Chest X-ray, AP view. Patient: 62 years old, sex M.
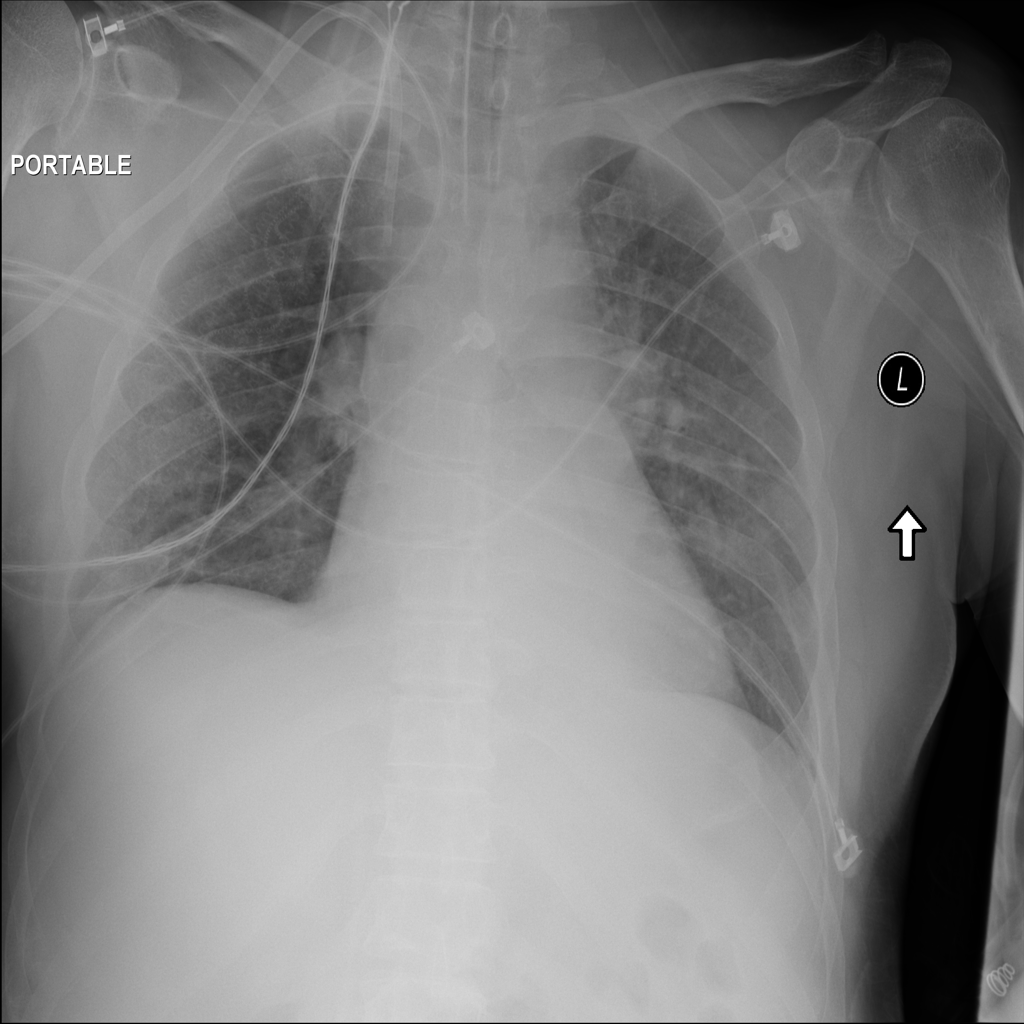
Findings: No Finding